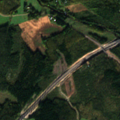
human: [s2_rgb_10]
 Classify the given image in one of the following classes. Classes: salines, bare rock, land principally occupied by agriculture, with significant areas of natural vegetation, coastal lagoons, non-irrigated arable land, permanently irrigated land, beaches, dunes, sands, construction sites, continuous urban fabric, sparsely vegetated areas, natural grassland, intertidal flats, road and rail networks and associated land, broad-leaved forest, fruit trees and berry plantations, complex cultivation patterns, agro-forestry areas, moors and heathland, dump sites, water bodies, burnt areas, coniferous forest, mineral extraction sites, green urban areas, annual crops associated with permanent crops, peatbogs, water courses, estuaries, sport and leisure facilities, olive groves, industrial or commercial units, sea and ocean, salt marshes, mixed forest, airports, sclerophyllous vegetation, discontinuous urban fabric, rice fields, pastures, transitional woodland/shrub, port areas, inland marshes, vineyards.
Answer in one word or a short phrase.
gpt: non-irrigated arable land, coniferous forest, mixed forest, transitional woodland/shrub